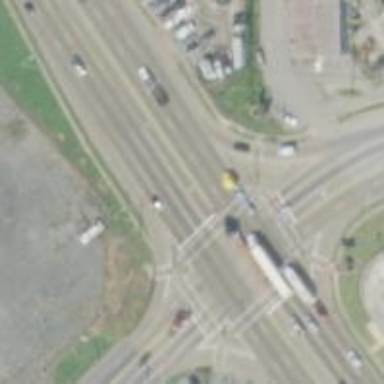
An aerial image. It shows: Trunk link highway.